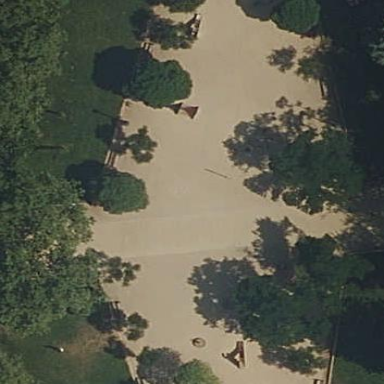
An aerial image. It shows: Playground area for leisure activities on the land.